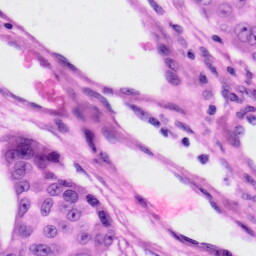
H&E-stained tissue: Skin